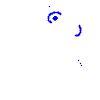
Particle: electron